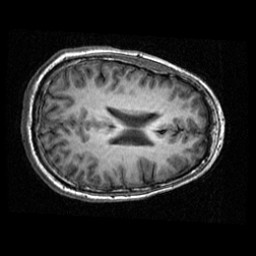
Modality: T1w
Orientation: axial
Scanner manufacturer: ge
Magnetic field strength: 3 T
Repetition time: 0.009048 s
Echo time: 0.001844 s